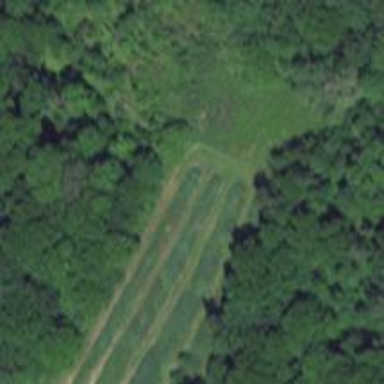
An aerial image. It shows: Toboggan track used for leisure activities.